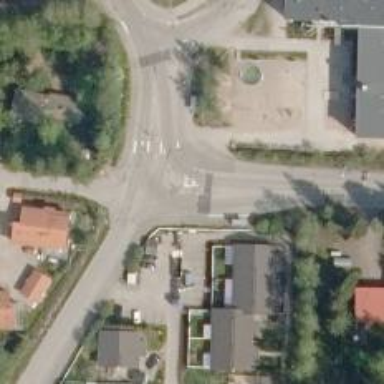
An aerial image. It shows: Marked asphalt cycleway with crossing.